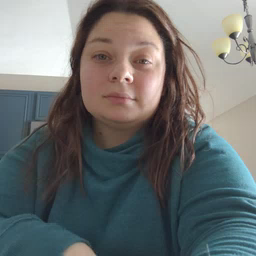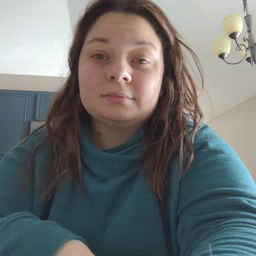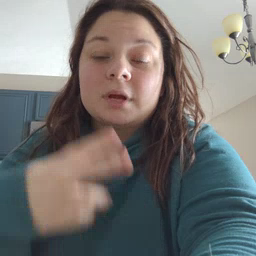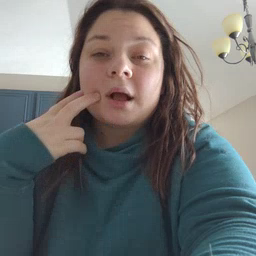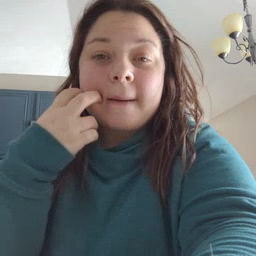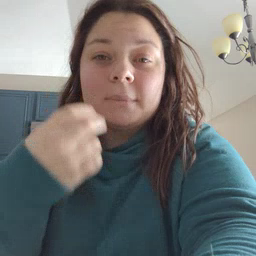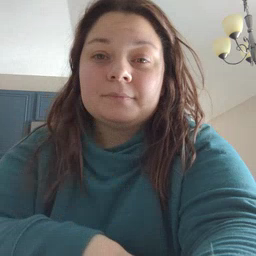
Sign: gum